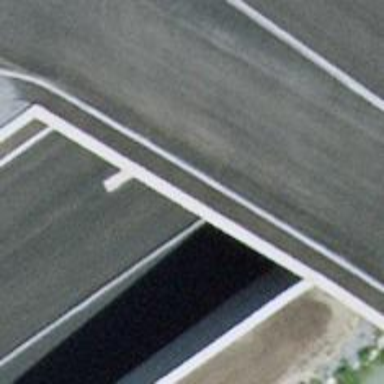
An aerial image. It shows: There is tunnel.